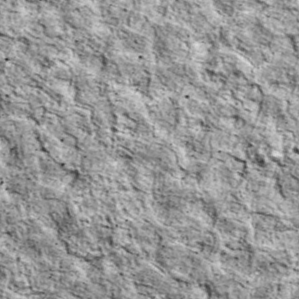
Label: non_frost